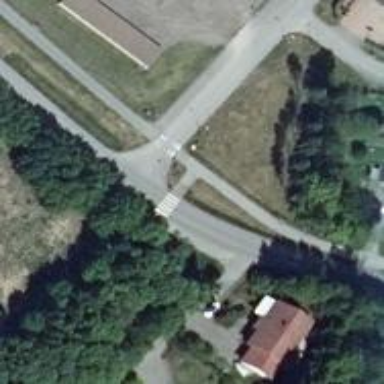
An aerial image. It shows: Uncontrolled crossing on the road.